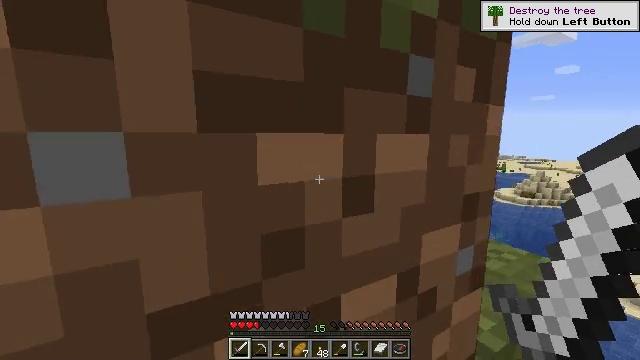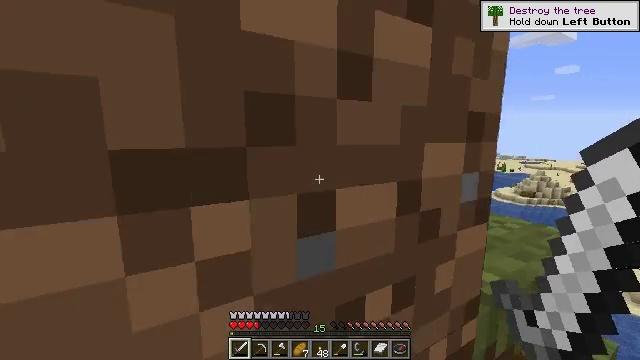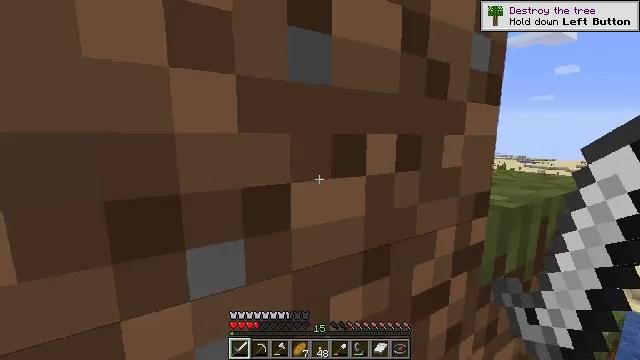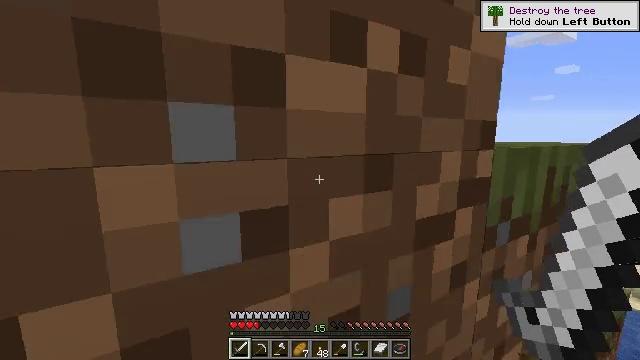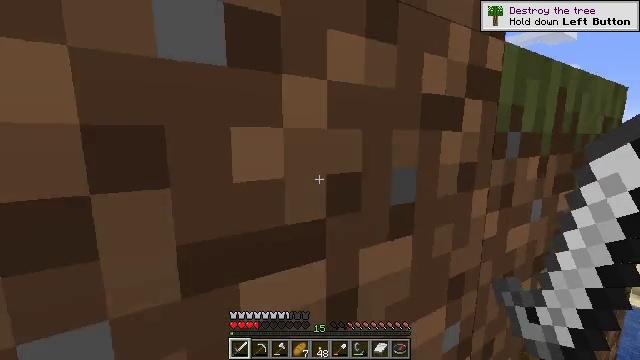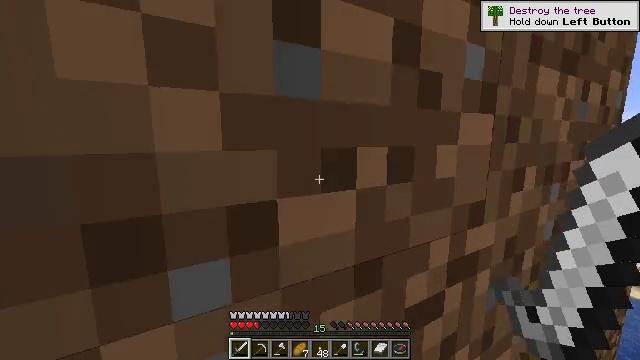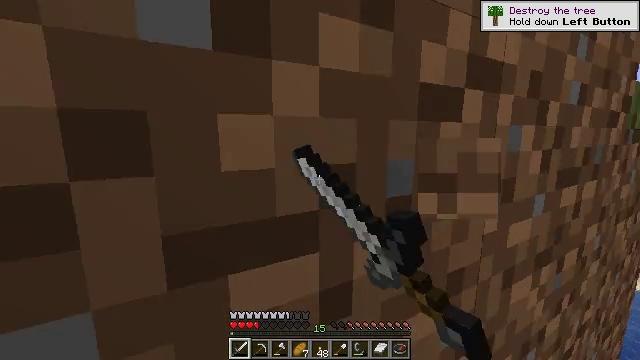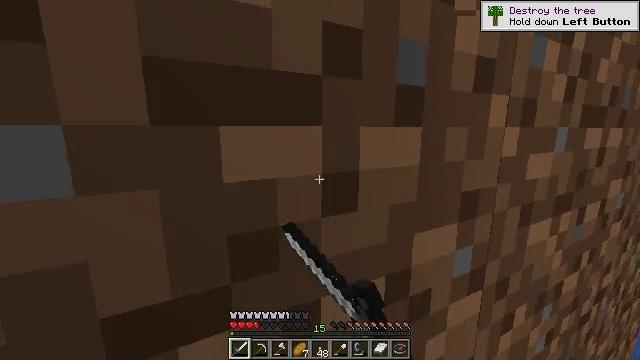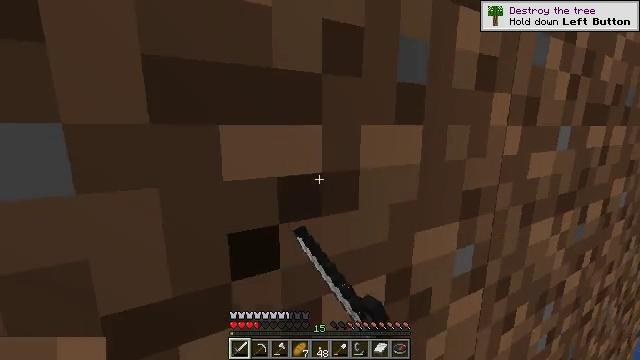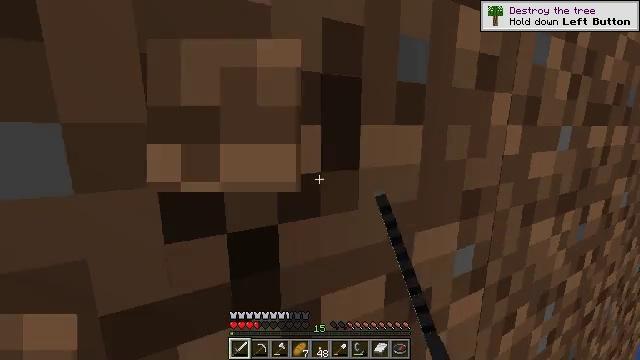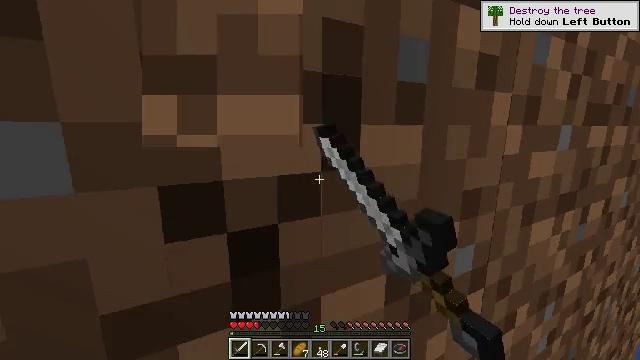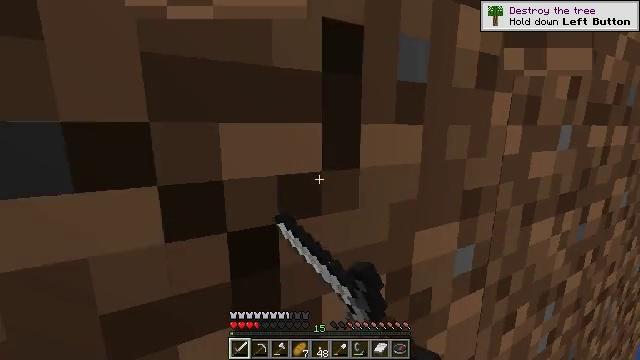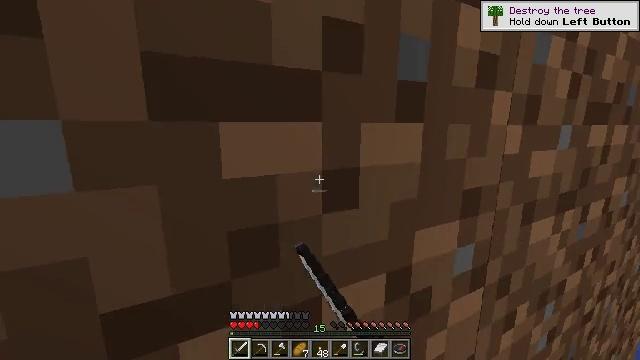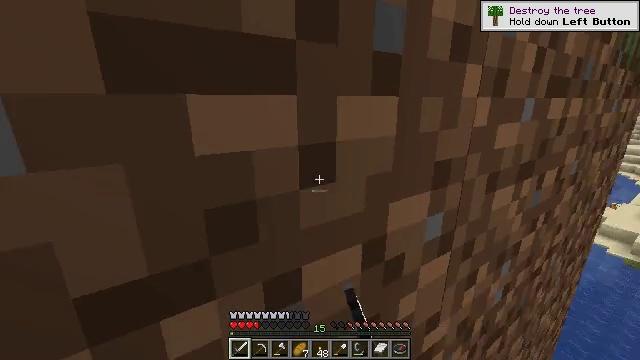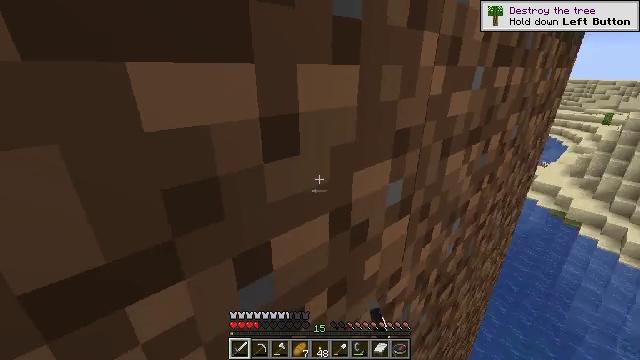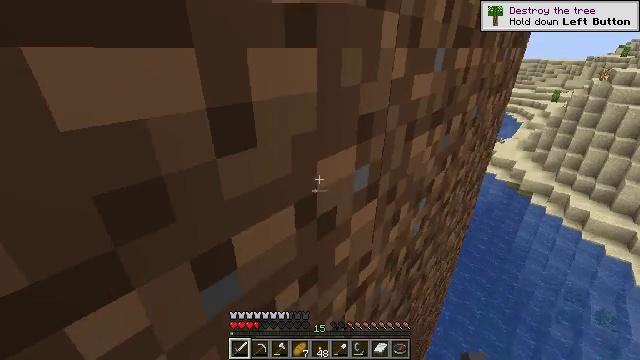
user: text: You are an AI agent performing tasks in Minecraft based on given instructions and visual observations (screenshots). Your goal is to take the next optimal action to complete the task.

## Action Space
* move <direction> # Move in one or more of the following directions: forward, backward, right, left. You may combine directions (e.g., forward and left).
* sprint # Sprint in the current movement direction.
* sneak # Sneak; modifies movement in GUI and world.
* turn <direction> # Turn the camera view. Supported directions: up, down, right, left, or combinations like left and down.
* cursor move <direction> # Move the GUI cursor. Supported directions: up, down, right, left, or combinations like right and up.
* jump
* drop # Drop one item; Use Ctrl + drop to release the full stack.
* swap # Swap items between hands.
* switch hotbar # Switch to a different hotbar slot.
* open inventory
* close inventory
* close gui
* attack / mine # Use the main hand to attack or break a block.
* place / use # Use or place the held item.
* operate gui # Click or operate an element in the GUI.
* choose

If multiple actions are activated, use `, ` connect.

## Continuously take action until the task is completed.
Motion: motion action
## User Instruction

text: Collect the dead bush from dry areas.
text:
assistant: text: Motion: use / place
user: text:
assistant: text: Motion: use / place
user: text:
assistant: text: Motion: use / place
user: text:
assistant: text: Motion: no_op
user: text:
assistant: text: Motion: attack / mine
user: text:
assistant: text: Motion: attack / mine
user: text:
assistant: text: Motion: turn left and down, attack / mine
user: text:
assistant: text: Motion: attack / mine
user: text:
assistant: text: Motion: attack / mine
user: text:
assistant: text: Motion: attack / mine
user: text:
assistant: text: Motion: attack / mine
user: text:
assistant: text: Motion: no_op
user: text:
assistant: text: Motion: turn right and down
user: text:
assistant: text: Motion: turn right and down
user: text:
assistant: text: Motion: move forward, turn right and down
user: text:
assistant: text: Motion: move forward, turn right and down
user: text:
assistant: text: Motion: move forward, turn right
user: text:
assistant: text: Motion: move forward
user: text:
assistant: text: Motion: move forward
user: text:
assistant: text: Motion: move forward
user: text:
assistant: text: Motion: move forward
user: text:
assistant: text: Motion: move forward
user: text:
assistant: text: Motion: move forward, turn down
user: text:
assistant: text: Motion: move forward, turn left and down
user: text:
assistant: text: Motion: move forward, turn left and down
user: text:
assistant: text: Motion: move forward, turn left and down
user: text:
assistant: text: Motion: move forward, turn down
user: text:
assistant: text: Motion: move forward, turn down
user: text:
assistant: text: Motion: move forward, turn down
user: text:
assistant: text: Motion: move forward